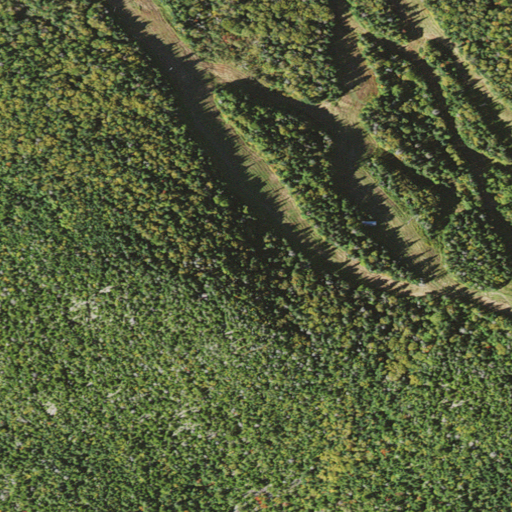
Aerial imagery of mountain in Vermont named West Peak Burke Mountain containing evergreen forest, mixed forest, medium intensity development, and open development